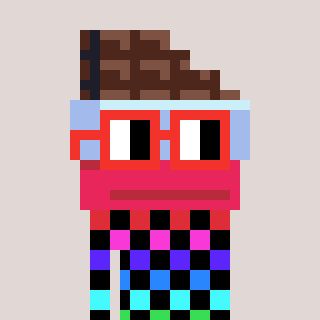
a pixel art character with square red glasses, a chocolate-shaped head and a cold-colored body on a warm background